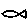
Label: fish